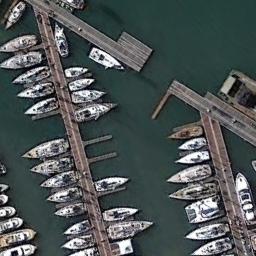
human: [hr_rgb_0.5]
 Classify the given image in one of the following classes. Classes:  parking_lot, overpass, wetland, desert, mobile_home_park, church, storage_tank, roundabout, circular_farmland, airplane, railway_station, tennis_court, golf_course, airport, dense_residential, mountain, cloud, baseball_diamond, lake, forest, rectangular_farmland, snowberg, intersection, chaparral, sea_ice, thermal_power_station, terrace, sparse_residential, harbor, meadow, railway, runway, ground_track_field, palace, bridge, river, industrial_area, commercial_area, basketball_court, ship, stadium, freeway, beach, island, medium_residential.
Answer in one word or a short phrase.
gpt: harbor